Aerial crown-view tile of a tropical tree (Barro Colorado Island, Panama), acquired 20250217:
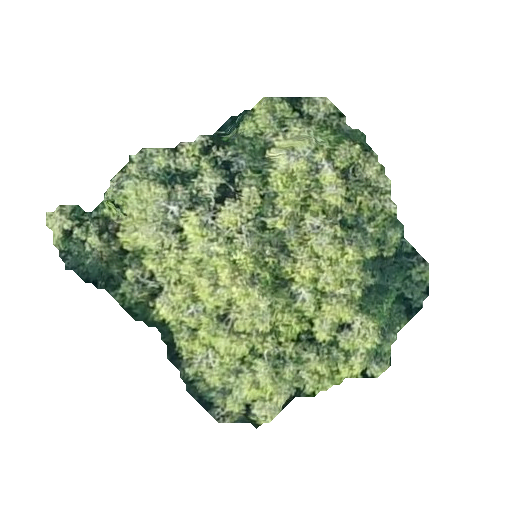
Species: Guatteria lucens
GBIF accepted scientific name: Guatteria lucens
Crown area: 113.887 m²